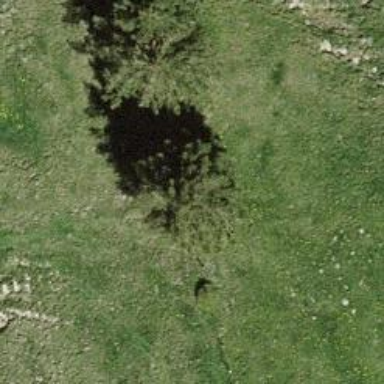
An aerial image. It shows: Needle-leaved tree in nature.